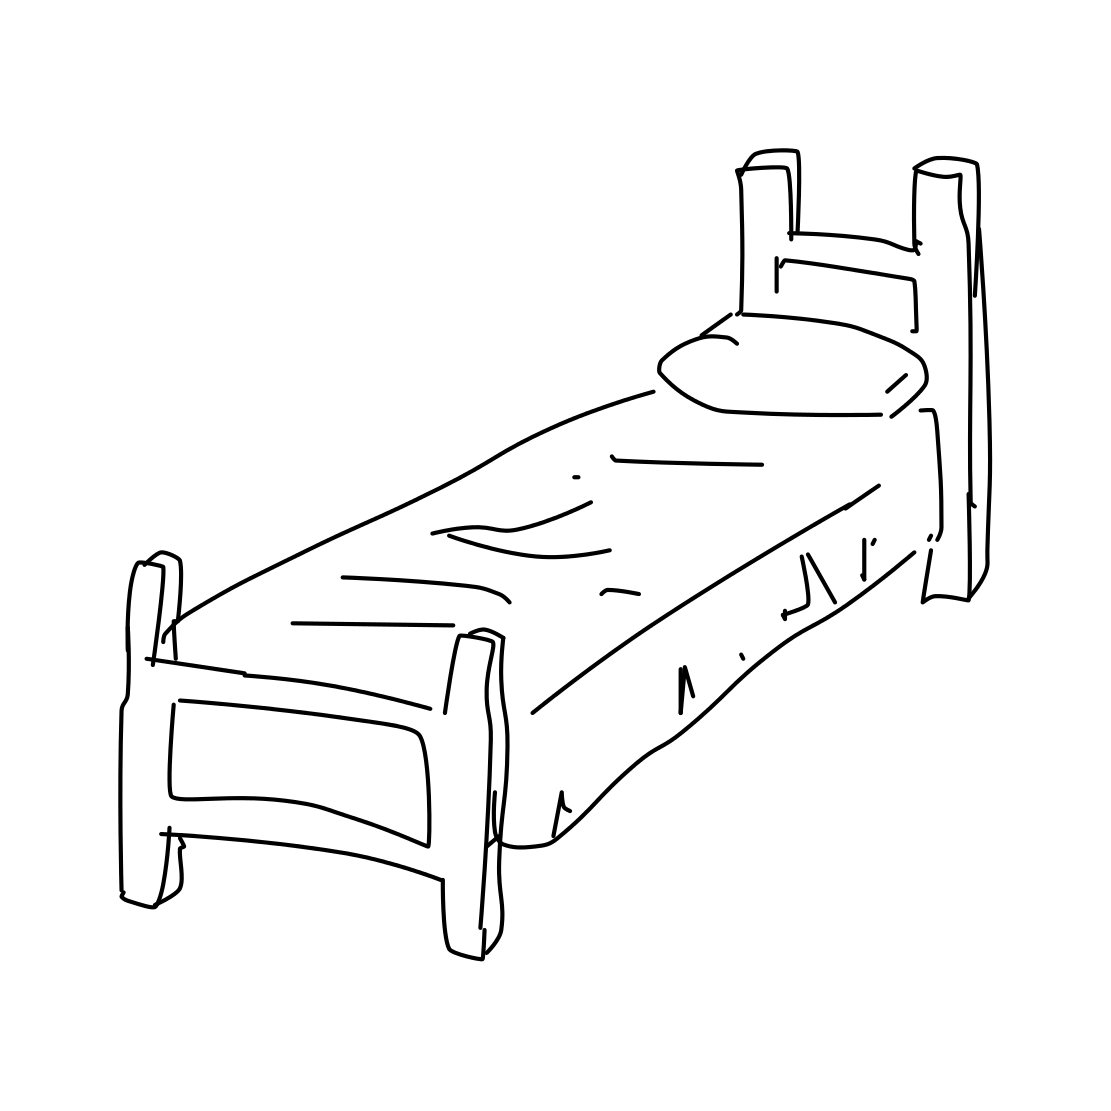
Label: bed